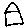
Label: house